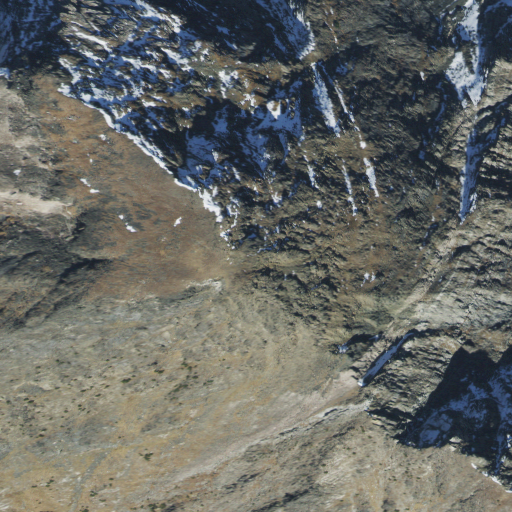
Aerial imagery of mountain in Montana named Black Mountain containing grassland, barren land, shrub, and evergreen forest